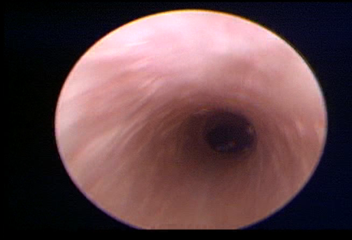
Modality: WLC
Class: Normal mucosa
Bladder cancer association: No